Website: crate-barrel
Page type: billing-address
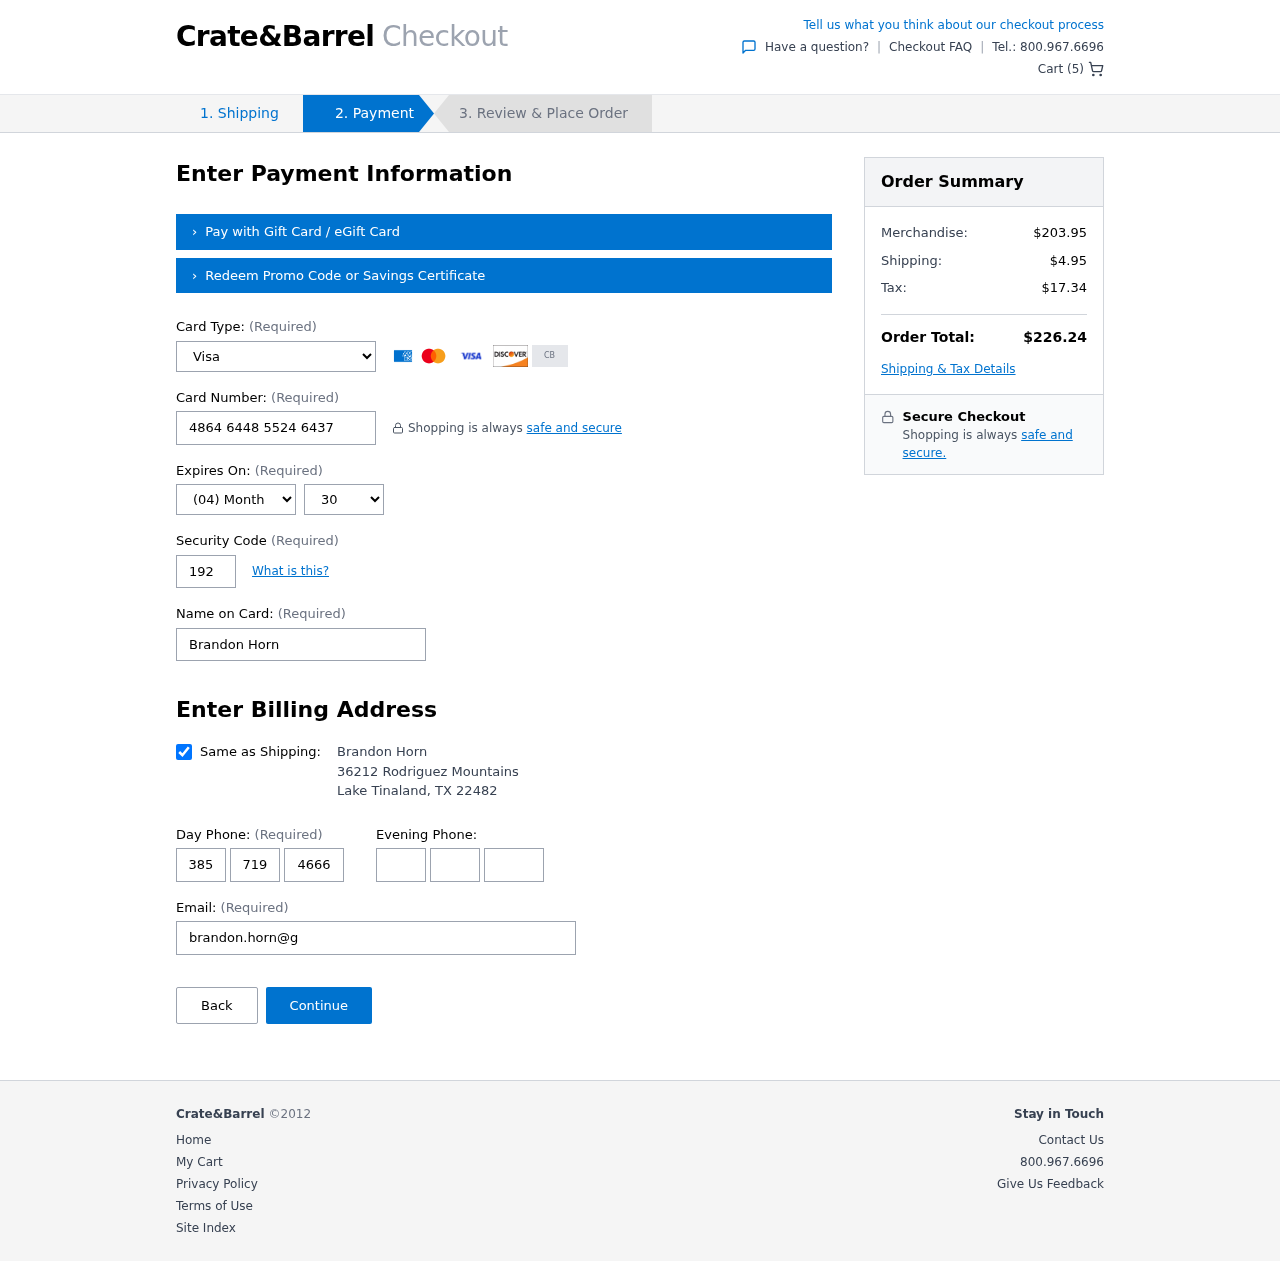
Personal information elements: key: PII_CARD_CVV
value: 192
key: PII_CARD_EXPIRY_MONTH
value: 04
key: PII_CARD_EXPIRY_YEAR
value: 30
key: PII_CARD_NUMBER
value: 4864 6448 5524 6437
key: PII_CARD_TYPE
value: Visa
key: PII_CITY
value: Lake Tinaland
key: PII_EMAIL
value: brandon.horn@gmail.com
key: PII_FULLNAME
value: Brandon Horn
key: PII_PHONE_AREA
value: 385
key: PII_PHONE_PREFIX
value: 719
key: PII_PHONE_SUFFIX
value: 4666
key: PII_POSTCODE
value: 22482
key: PII_STATE_ABBR
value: TX
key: PII_STREET
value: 36212 Rodriguez Mountains
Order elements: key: ORDER_NUM_ITEMS
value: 5
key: ORDER_SUBTOTAL
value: $203.95
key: ORDER_SHIPPING_COST
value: $4.95
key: ORDER_TAX
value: $17.34
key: ORDER_TOTAL
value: $226.24